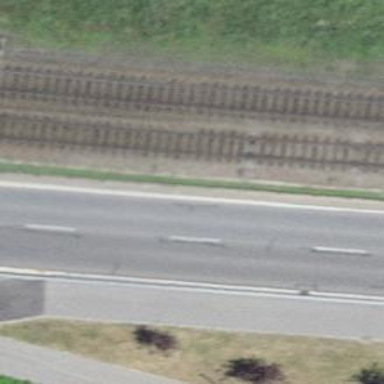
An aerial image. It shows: Railway switch.